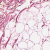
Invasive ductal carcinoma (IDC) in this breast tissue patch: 0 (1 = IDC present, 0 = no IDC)